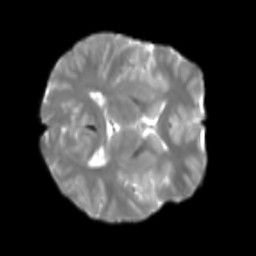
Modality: T2w
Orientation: axial
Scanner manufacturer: siemens
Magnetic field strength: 3 T
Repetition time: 4 s
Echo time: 0.0594 s